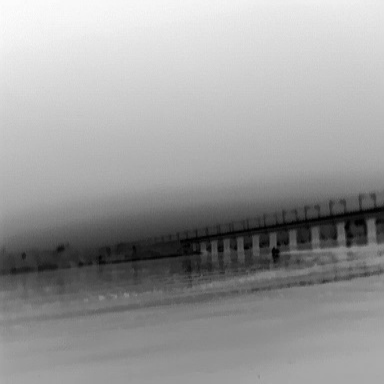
There is a warship in the infrared image.